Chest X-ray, PA view. Patient: 32 years old, sex F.
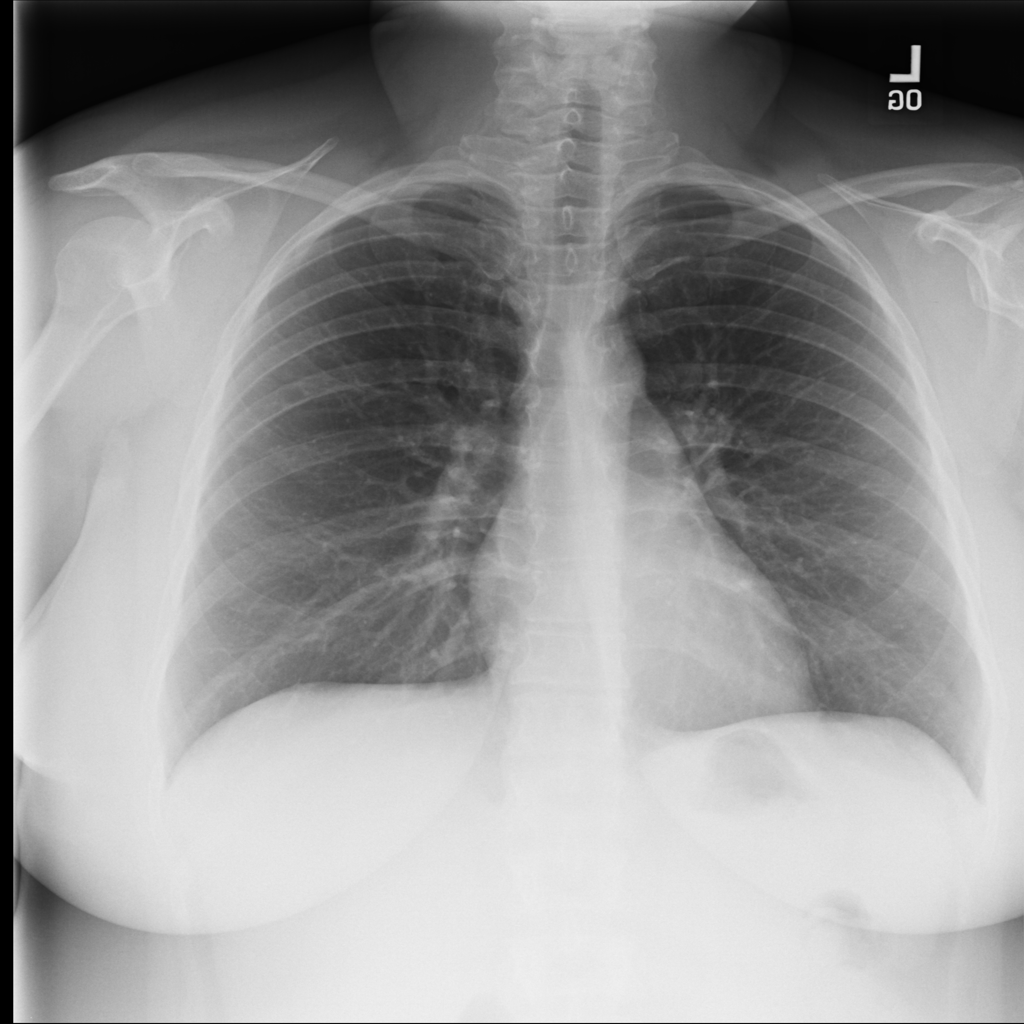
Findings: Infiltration